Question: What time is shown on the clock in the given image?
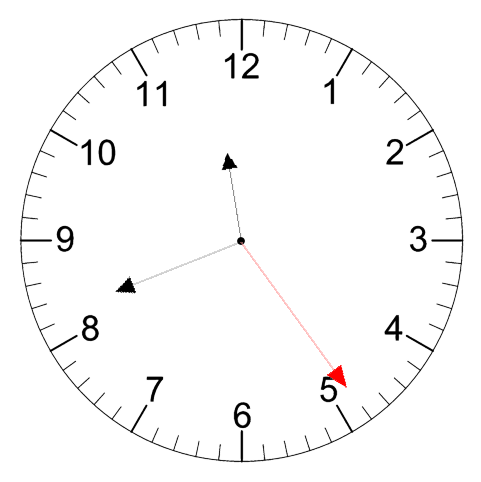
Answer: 11:41:24